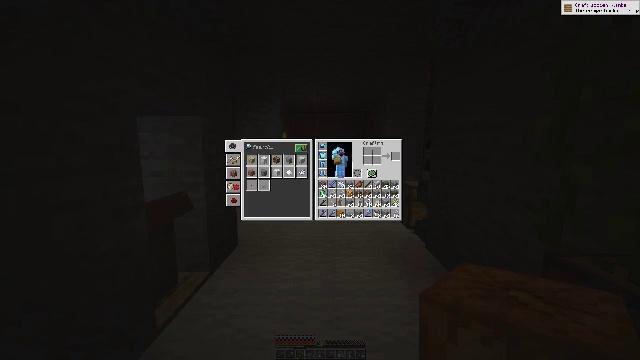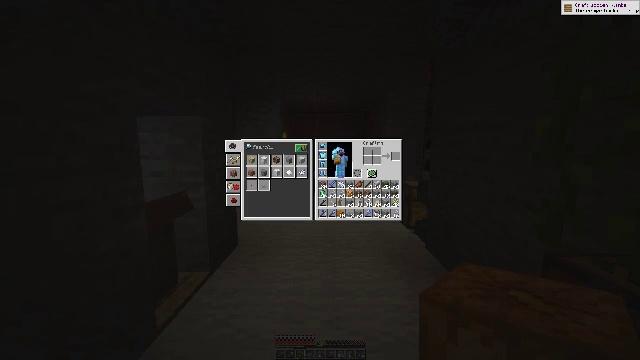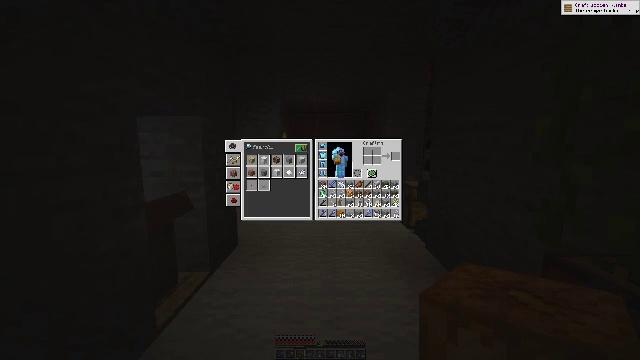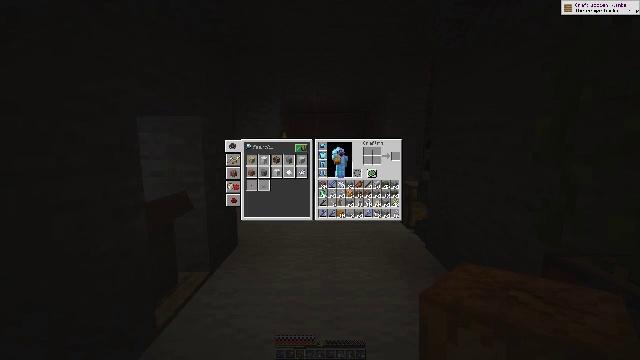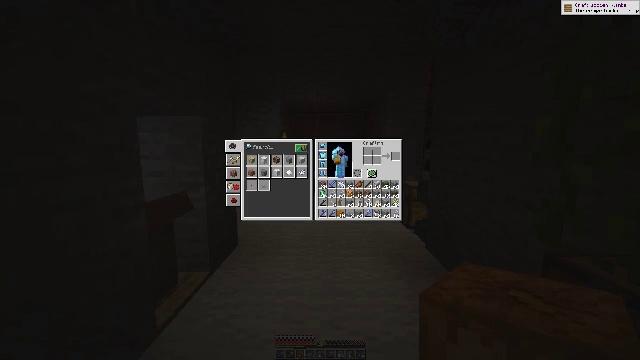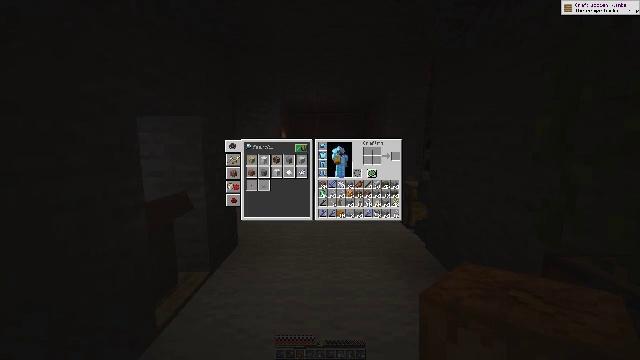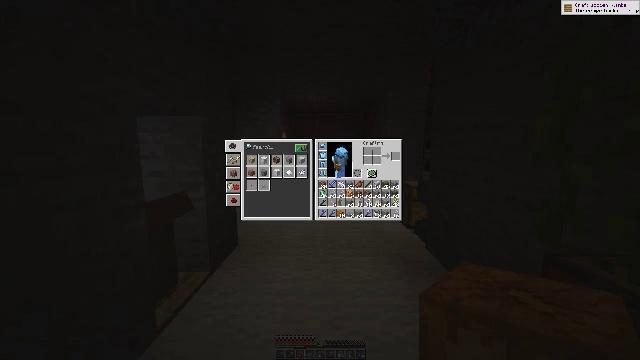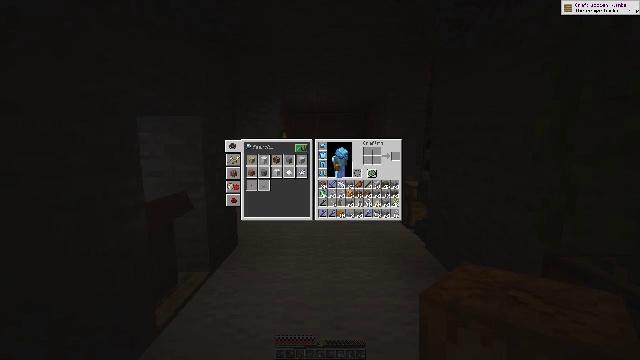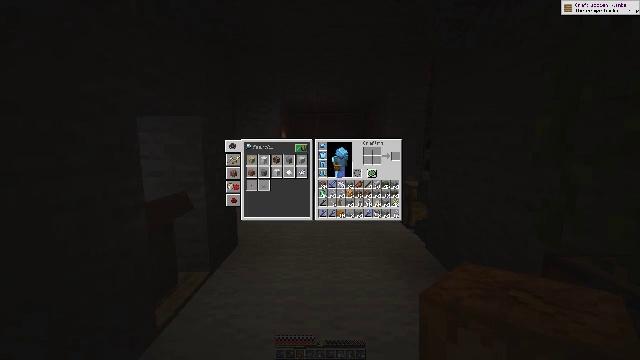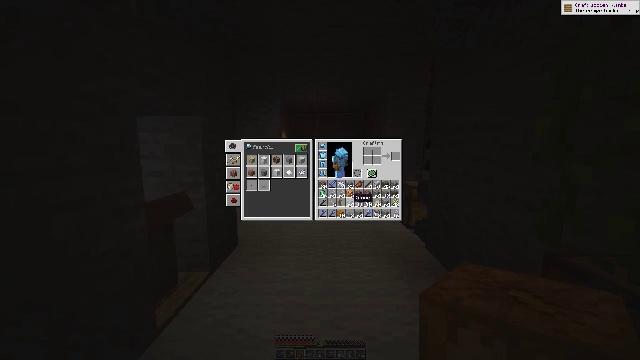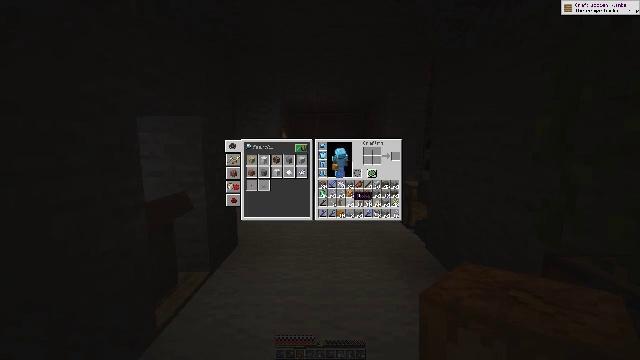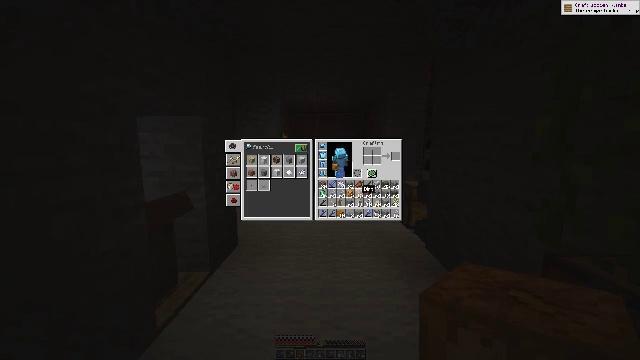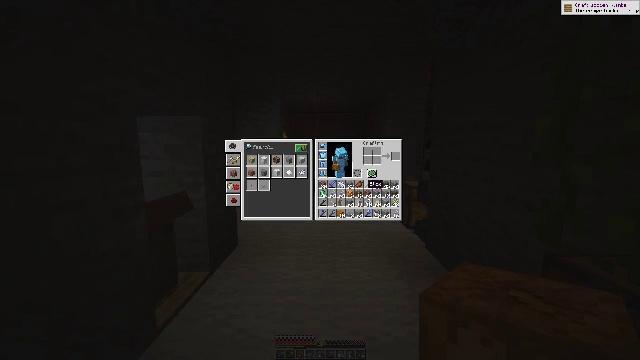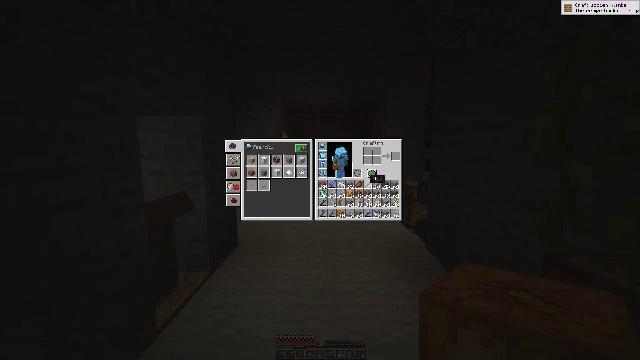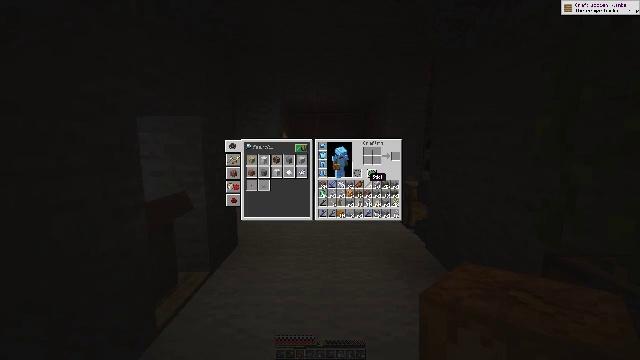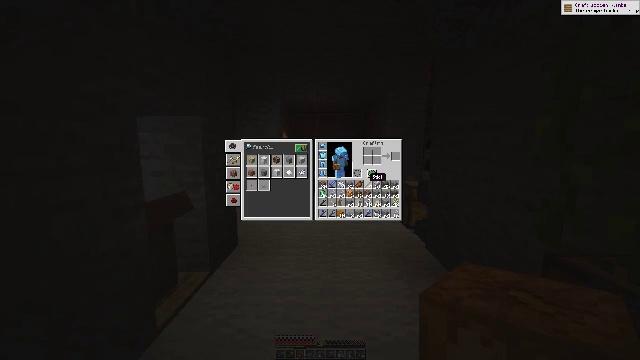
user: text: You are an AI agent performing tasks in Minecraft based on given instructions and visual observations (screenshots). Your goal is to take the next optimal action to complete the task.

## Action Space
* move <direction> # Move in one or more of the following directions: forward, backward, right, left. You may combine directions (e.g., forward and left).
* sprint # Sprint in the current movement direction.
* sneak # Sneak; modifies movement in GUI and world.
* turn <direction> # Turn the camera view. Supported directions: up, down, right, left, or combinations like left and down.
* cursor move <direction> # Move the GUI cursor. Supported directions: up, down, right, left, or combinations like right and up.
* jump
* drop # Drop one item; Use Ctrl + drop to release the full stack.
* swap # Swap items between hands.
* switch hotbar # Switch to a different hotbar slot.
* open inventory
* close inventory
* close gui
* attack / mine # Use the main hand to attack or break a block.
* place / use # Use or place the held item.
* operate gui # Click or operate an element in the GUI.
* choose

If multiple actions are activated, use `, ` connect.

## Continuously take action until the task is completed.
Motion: motion action
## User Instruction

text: Gather the composter from your farm.
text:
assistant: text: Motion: no_op
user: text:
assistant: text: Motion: no_op
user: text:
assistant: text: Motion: no_op
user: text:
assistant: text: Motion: turn down
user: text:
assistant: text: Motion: turn down
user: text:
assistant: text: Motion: turn down
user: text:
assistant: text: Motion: turn left and down
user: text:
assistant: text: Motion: turn left
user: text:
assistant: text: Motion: turn left and up
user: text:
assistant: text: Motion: no_op
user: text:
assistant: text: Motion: turn right and up
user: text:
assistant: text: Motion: turn right and up
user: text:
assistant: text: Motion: turn up
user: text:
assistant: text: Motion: no_op
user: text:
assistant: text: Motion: no_op
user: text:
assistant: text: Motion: no_op
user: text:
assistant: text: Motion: no_op
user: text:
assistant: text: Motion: no_op
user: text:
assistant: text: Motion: no_op
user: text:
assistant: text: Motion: no_op
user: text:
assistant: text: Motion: no_op
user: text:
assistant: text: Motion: no_op
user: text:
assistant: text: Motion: close inventory
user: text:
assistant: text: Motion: close inventory
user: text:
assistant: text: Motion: close inventory
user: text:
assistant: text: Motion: no_op
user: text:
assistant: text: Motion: no_op
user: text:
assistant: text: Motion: turn left and down
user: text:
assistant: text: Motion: turn left and down
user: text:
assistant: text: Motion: move forward, turn left and down